Interaction volume radius: 5 \u00c5
Interaction volume height: 10 \u00c5
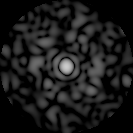
Disorder parameter: 0.8815